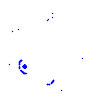
Particle: kaon